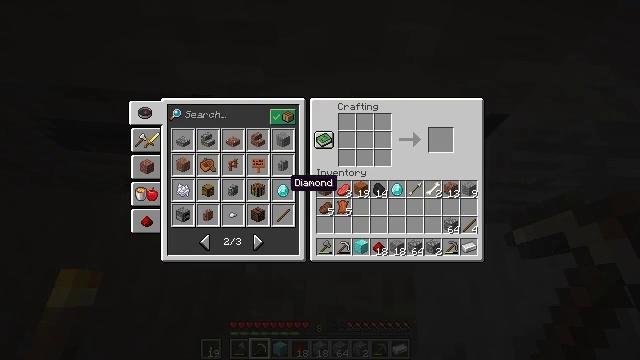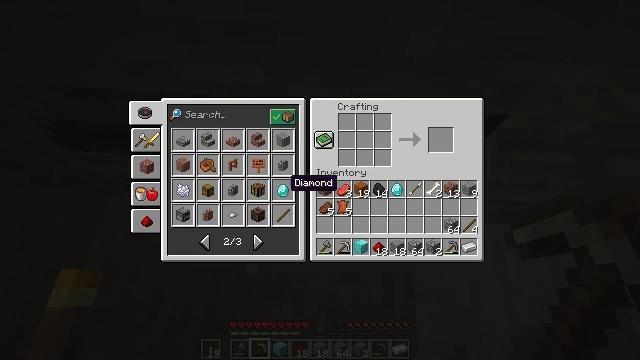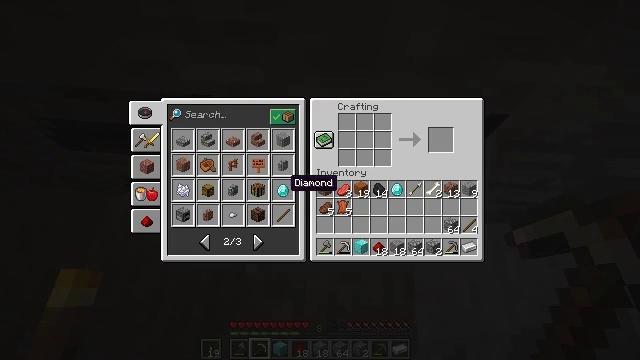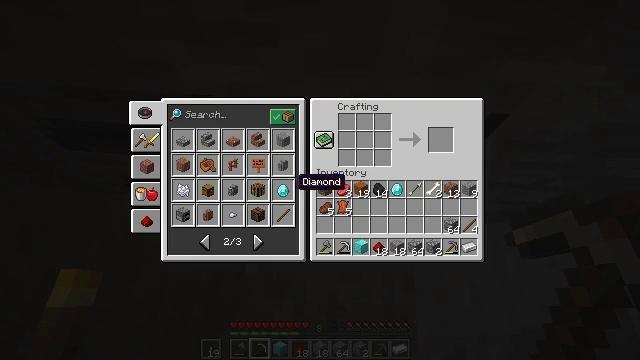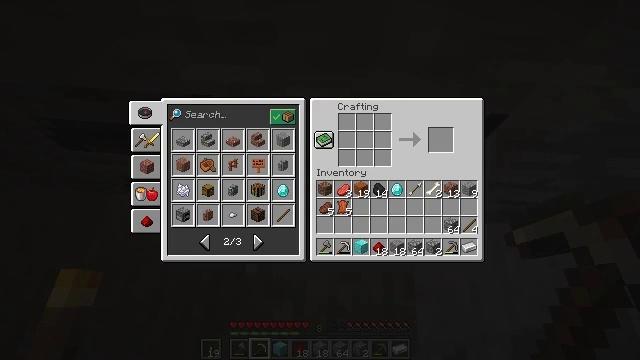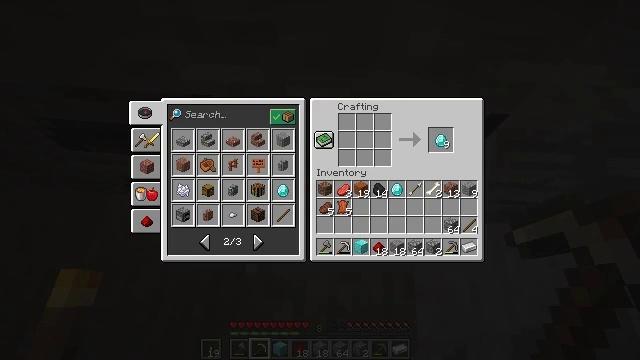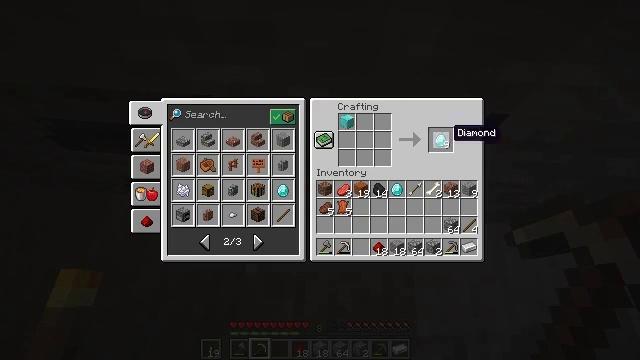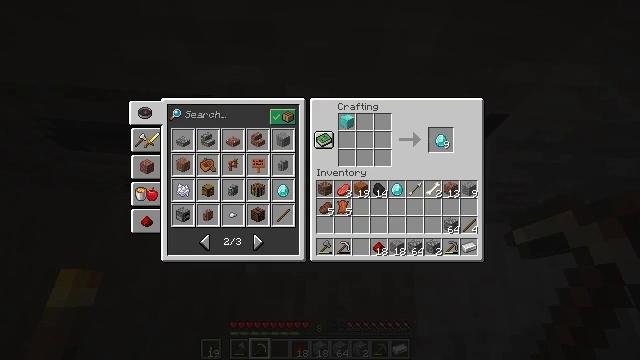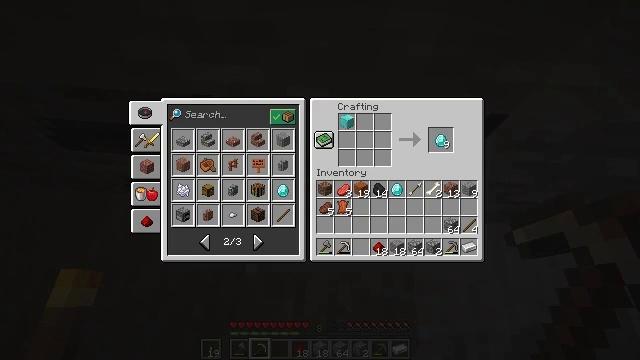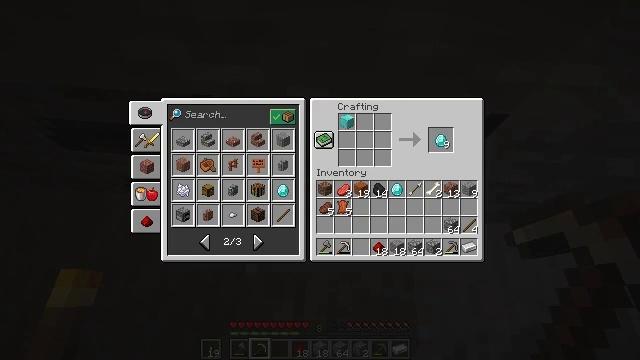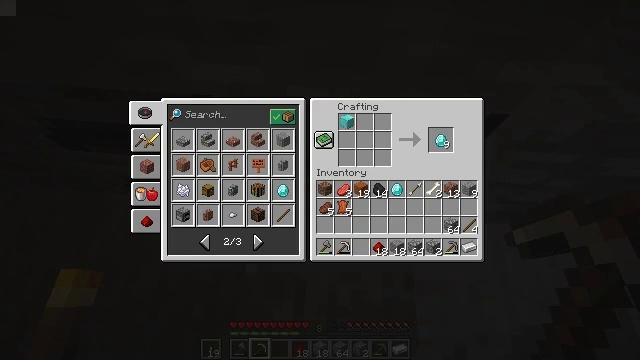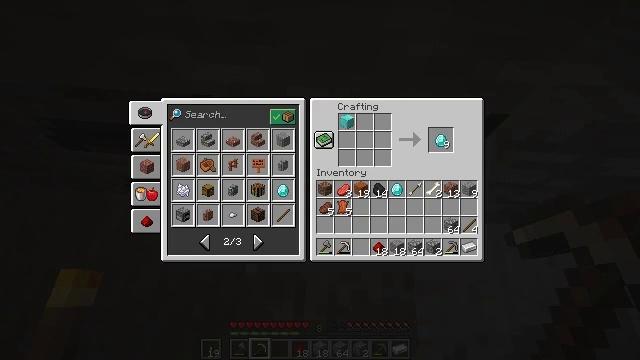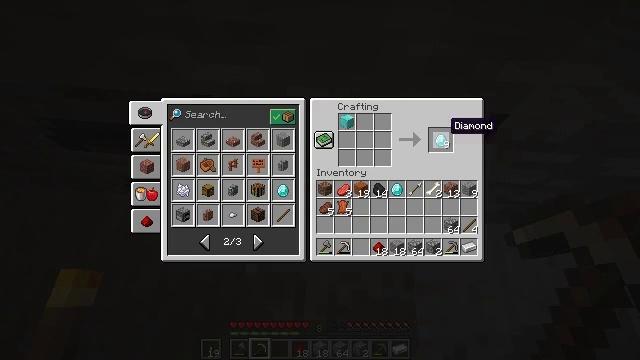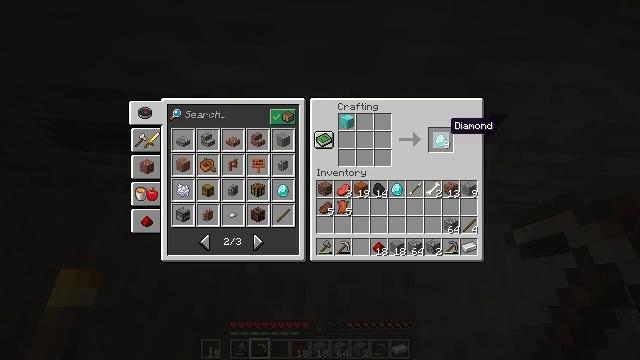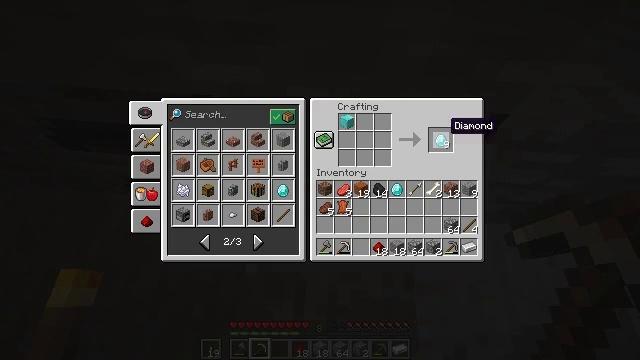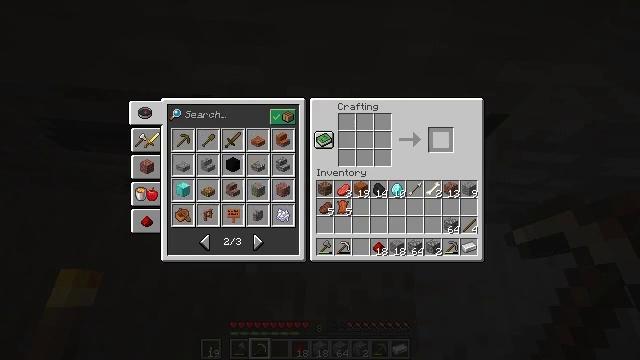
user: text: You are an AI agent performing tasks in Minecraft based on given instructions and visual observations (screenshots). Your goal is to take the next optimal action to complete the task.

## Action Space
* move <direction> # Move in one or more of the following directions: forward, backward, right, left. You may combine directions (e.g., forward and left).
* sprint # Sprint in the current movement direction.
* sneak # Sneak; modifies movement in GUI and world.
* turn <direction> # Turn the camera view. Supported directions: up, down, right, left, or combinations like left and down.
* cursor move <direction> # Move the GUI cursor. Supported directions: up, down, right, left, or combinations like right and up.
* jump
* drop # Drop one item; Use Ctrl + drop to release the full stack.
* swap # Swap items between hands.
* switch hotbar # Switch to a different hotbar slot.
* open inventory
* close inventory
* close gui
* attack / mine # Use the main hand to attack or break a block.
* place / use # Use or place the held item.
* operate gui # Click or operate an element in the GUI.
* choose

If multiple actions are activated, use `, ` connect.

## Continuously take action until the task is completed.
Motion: motion action
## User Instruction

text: Crafting the diamond involves the crafting table.
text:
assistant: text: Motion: operate gui
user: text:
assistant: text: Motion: operate gui
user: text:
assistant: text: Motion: cursor move right
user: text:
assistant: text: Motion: cursor move right and up
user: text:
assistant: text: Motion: cursor move right and up
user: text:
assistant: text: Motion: sneak, cursor move right and up
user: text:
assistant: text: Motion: sneak, cursor move right and up
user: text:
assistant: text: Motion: sneak, cursor move right
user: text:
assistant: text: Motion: sneak
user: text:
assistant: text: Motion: sneak, cursor move left
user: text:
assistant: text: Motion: sneak, cursor move left
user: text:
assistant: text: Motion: sneak, cursor move left
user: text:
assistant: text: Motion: sneak
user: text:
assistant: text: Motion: sneak
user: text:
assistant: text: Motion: sneak, operate gui
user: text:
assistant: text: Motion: sneak, operate gui
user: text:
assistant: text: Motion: sneak, cursor move left, operate gui
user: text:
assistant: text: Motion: sneak, cursor move left and down
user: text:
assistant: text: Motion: sneak, cursor move left and down
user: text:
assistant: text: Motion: no_op